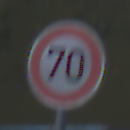
Verkehrszeichen: Geschwindigkeit70
Umgebung: Outdoor, RoadRail
Tageszeit: SunriseSunset
Wetter: Clear
Licht: Natural
Jahreszeit: NotSpecified
Kontrast: LowContrast